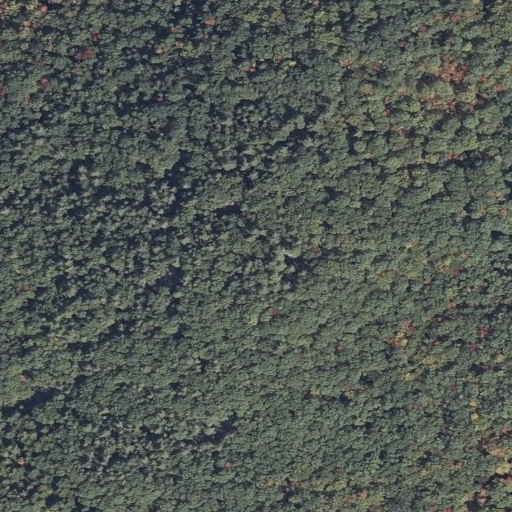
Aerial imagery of mountain in Maine named Pisgah Hill containing mixed forest, deciduous forest, and evergreen forest